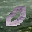
Label: 0